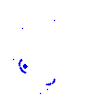
Particle: kaon